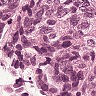
Metastatic tissue present: yes